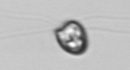
Label: flagellate_morphotype1